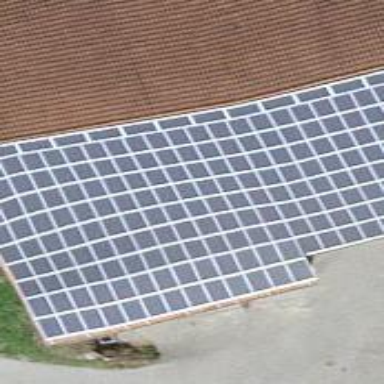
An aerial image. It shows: Solar photovoltaic panel generator.